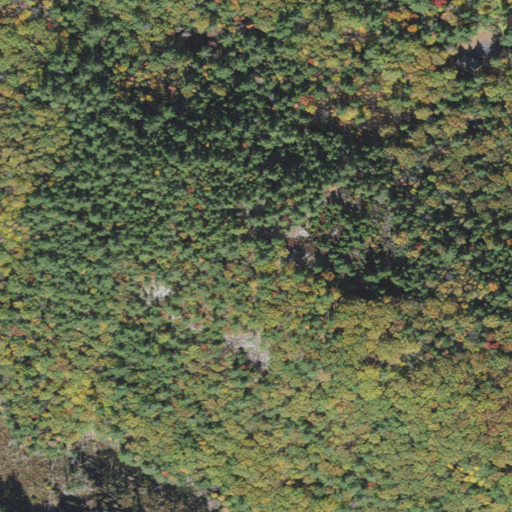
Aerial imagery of mountain in New Hampshire named Millstone Hill containing evergreen forest, deciduous forest, mixed forest, and woody wetlands